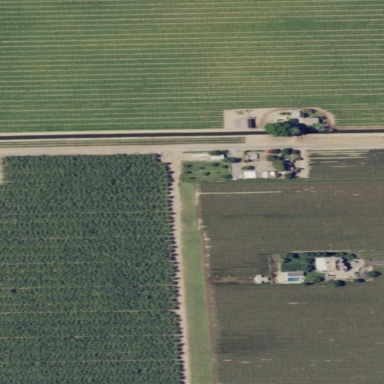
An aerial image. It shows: Vineyard.